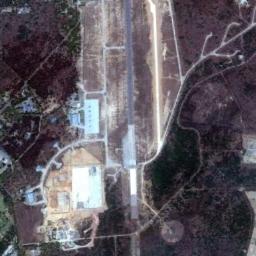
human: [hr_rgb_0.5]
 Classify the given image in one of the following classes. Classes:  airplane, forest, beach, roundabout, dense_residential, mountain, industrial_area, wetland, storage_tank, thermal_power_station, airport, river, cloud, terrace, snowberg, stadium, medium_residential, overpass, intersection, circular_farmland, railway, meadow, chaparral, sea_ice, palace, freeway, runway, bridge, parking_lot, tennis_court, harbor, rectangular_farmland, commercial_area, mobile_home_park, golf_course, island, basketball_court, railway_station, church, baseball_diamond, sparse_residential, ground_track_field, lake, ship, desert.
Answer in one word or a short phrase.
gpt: airport